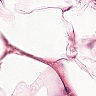
Metastatic tissue present: no